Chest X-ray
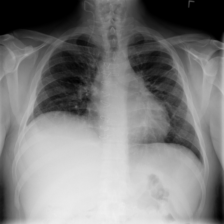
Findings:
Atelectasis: positive
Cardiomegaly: negative
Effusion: negative
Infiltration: negative
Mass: negative
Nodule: positive
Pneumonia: negative
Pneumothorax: negative
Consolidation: negative
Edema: negative
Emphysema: negative
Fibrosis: negative
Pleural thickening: negative
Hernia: negative